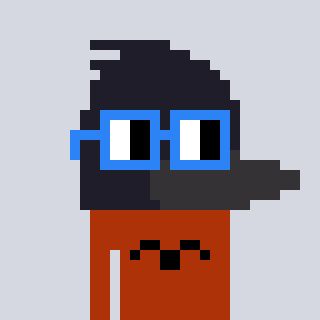
a pixel art character with square blue glasses, a raven-shaped head and a hotbrown-colored body on a cool background